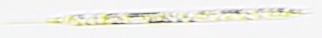
Label: Rhizosolenia